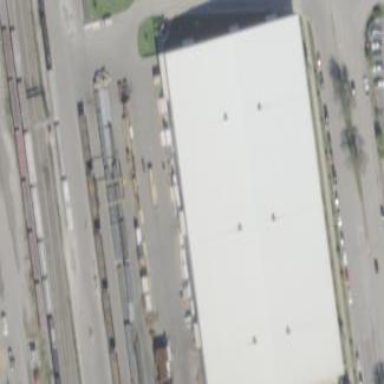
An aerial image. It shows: Warehouse building.